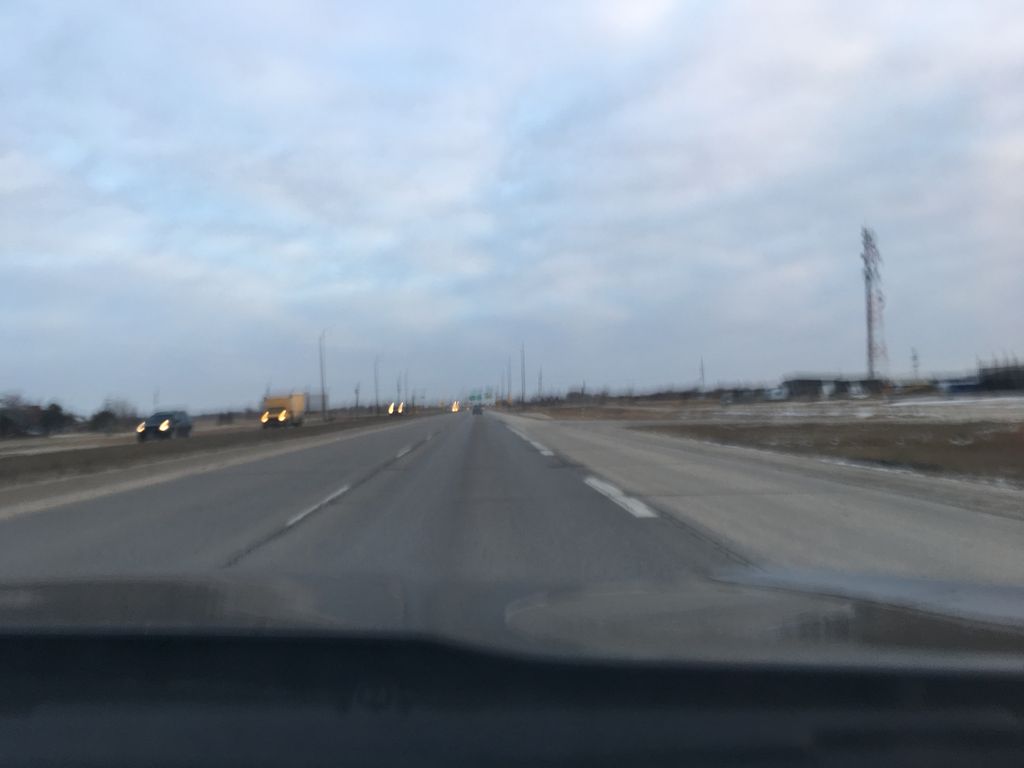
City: winnipeg